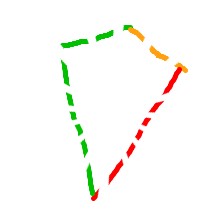
Shape: kite